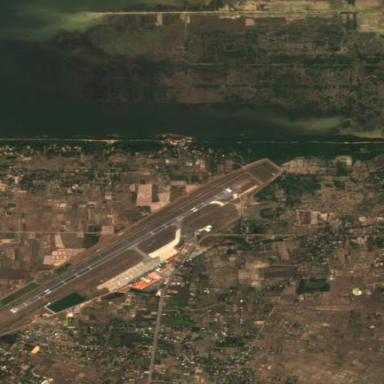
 classified as international military/public airport."